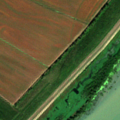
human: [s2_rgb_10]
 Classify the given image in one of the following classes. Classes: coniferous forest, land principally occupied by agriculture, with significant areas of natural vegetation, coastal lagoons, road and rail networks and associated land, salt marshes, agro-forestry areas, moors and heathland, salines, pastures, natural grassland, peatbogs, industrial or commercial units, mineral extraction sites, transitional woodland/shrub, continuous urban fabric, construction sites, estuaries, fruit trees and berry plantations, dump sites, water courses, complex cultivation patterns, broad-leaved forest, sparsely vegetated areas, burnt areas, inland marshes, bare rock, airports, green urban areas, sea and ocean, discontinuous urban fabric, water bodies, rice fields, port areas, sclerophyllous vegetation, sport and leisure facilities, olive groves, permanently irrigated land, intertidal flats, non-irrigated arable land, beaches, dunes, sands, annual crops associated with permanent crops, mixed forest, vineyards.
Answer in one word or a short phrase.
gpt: non-irrigated arable land, pastures, broad-leaved forest, transitional woodland/shrub, inland marshes, water courses